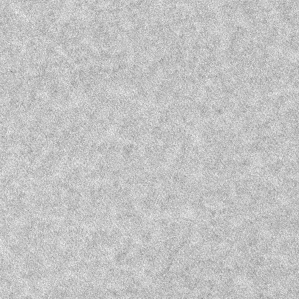
Label: frost